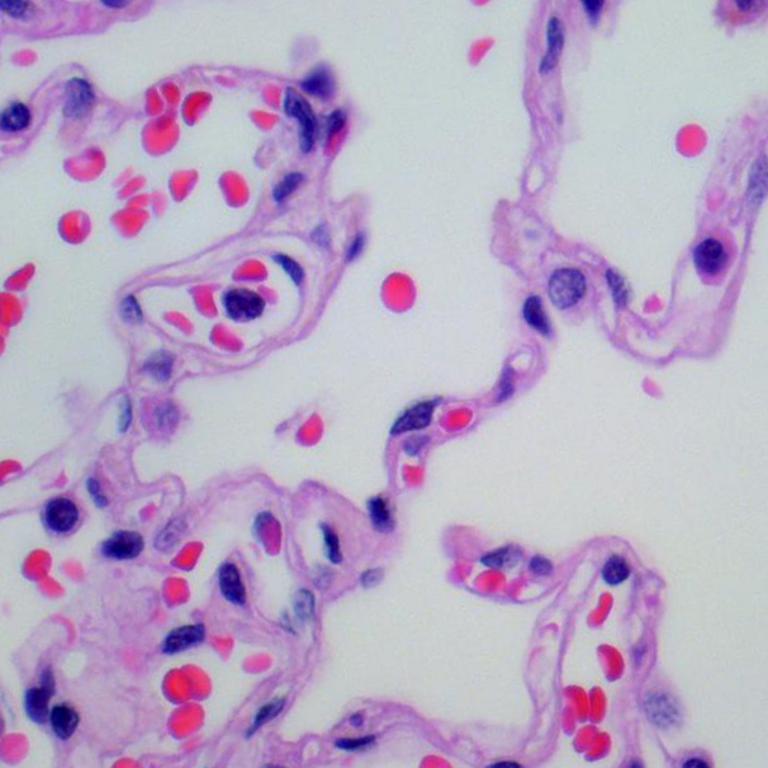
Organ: lung
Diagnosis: benign